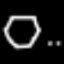
Label: octagon